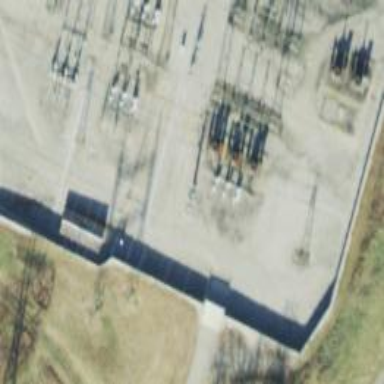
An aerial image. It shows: Switch for power supply.